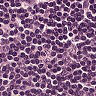
Metastatic tissue present: no